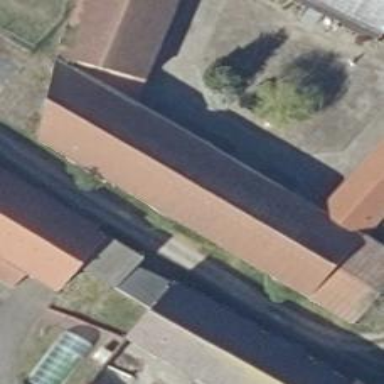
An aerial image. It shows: Alley classified as service road.